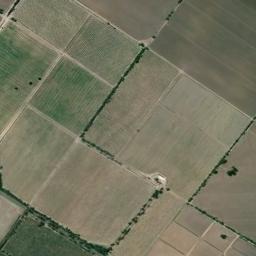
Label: rectangular_farmland